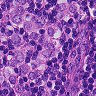
Metastatic tissue present: yes